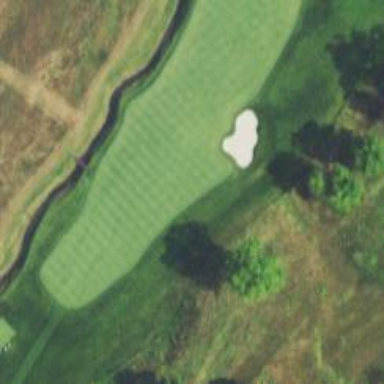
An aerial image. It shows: View of golf hole.